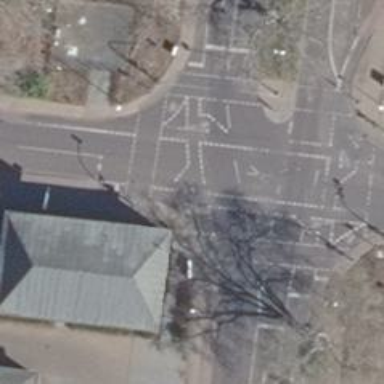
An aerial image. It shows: Road crossing with traffic signals.